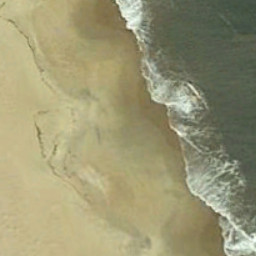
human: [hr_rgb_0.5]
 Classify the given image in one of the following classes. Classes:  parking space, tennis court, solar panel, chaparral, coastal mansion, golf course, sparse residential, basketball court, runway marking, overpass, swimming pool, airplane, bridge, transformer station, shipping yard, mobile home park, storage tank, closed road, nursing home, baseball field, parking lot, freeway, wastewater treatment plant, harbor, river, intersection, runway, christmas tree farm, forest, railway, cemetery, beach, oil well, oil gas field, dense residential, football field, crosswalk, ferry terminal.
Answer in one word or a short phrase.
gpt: beach